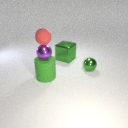
small green metal sphere to the right of large green rubber cylinder